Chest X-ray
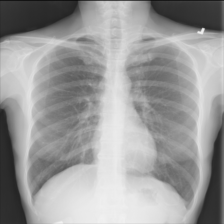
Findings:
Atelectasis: negative
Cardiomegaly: negative
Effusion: negative
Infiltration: negative
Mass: negative
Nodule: negative
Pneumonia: negative
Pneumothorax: negative
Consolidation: negative
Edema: negative
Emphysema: negative
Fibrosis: negative
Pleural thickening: negative
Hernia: negative